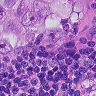
Metastatic tissue present: yes